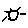
Label: sun